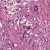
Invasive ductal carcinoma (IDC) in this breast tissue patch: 1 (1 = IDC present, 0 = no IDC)